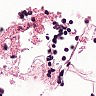
Metastatic tissue present: no